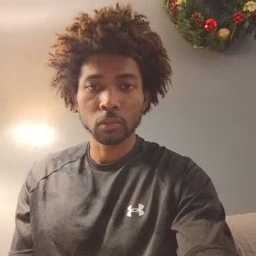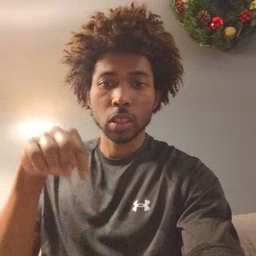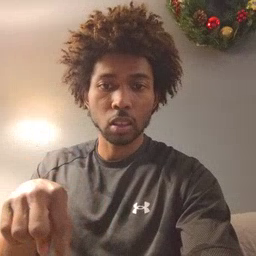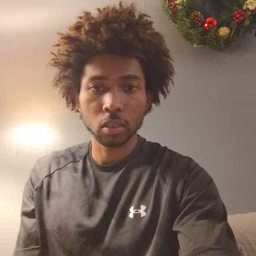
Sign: down